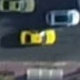
Vehicle type: Taxi